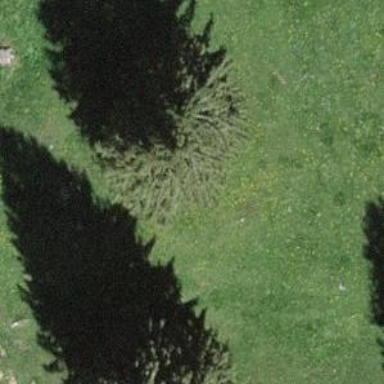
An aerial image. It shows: Beautiful tree in nature.